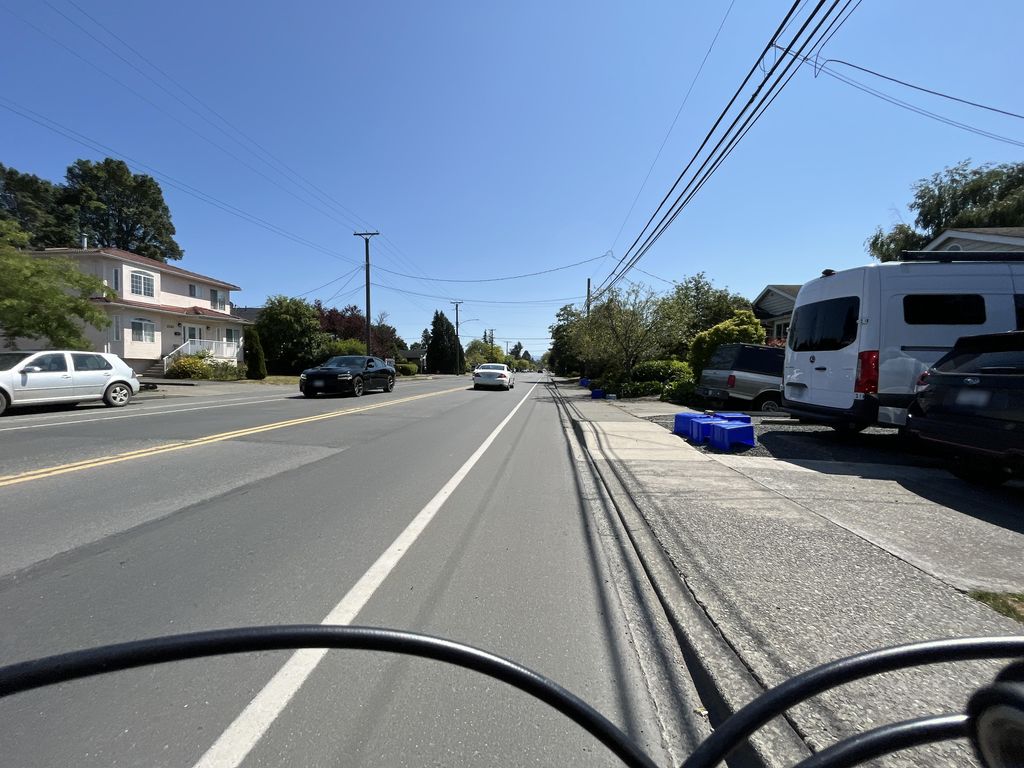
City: victoria